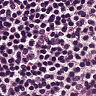
Metastatic tissue present: no